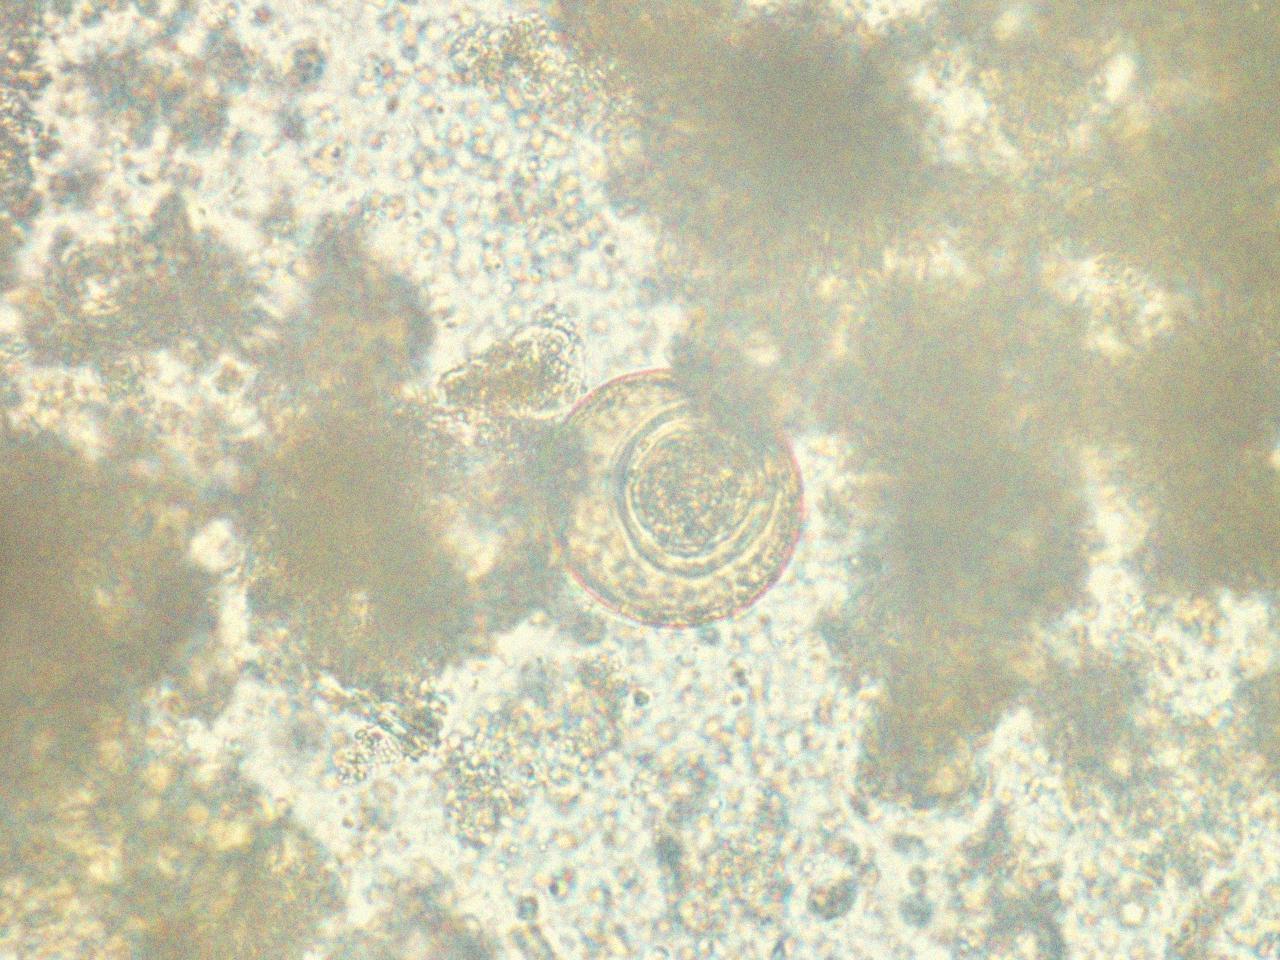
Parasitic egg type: Hymenolepis diminuta